Aerial crown-view tile of a tropical tree (Barro Colorado Island, Panama), acquired 20240716:
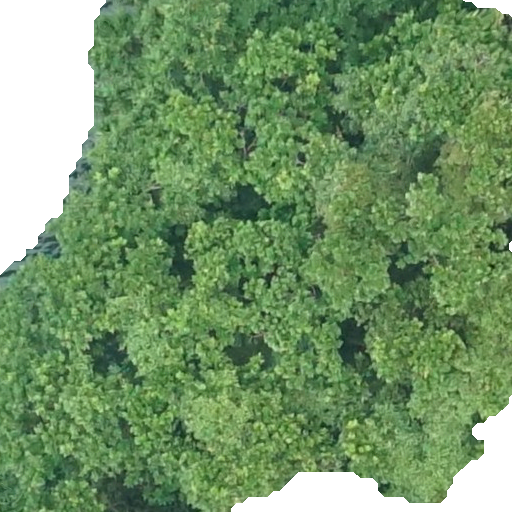
Species: Anacardium excelsum
GBIF accepted scientific name: Anacardium excelsum
Crown area: 415.62 m²